Question: ## Solved
---
I'm making a 3D portal system in my engine (like Portal game). Each of the portals has its own orientation saved in a quaternion. To render the virtual scene in one of the portals I need to calculate the difference between the two quaternions, and the result use to rotate the virtual scene.
When creating the first portal on the left wall, and second one on the right wall, the rotation from one to another will take place in only one axis, but for example when the first portal will be created on the floor, and the second one on the right wall, the rotation from one to another could be in two axis, and that's the problem, because the rotation goes wrong.
I think the problem exists because the orientation for example 'X' axis and 'Z' axis are stored together in one quaternion and I need it separately to manualy multiply 'X' * 'Z' (or 'Z' * 'X'), but how to do it with only one quaternion, (the difference quaternion)? Or is there other way to correct rotate the scene?
Here on this picture are two portals P1 and P2, the arrows show how are they rotated. As I am looking into P1 I will see what sees P2. To find the rotation which I need to rotate the main scene to be like the virtual scene in this picture I'm doing following:
1. Getting difference from quaternion P2 to quaternion P1
2. Rotating result by 180 degrees in Y axis (portal's UP)
3. Using the result to rotate the virtual scene
This method above works only when the difference takes place in only one axis. When one portal will be on the floor, or on te ceiling, this will not work because the difference quaternion is build in more than one axis. As suggested I tried to multiply P1's quaternion to P2's quaternion, and inversely but this isn't working.

To find the difference from P2 to P1 I'm doing following:
'''
Quat q1 = P1->getOrientation();
Quat q2 = P2->getOrientation();
Quat diff = Quat::diff(q2, q1); // q2 * diff = q1 //
'''
Here's the Quat::diff function:
'''
GE::Quat GE::Quat::diff(const Quat &a, const Quat &b)
{
Quat inv = a;
inv.inverse();
return inv * b;
}
'''
Inverse:
'''
void GE::Quat::inverse()
{
Quat q = (*this);
q.conjugate();
(*this) = q / Quat::dot((*this), (*this));
}
'''
Conjugate:
'''
void GE::Quat::conjugate()
{
Quat q;
q.x = -this->x;
q.y = -this->y;
q.z = -this->z;
q.w = this->w;
(*this) = q;
}
'''
Dot product:
'''
float GE::Quat::dot(const Quat &q1, const Quat &q2)
{
return q1.x*q2.x + q1.y*q2.y + q1.z*q2.z + q1.w*q2.w;
}
'''
Operator*:
'''
const GE::Quat GE::Quat::operator* ( const Quat &q) const
{
Quat qu;
qu.x = this->w*q.x + this->x*q.w + this->y*q.z - this->z*q.y;
qu.y = this->w*q.y + this->y*q.w + this->z*q.x - this->x*q.z;
qu.z = this->w*q.z + this->z*q.w + this->x*q.y - this->y*q.x;
qu.w = this->w*q.w - this->x*q.x - this->y*q.y - this->z*q.z;
return qu;
}
'''
Operator/:
'''
const GE::Quat GE::Quat::operator/ (float s) const
{
Quat q = (*this);
return Quat(q.x / s, q.y / s, q.z / s, q.w / s);
}
'''
All this stuff works, because I have tested it with <URL> library
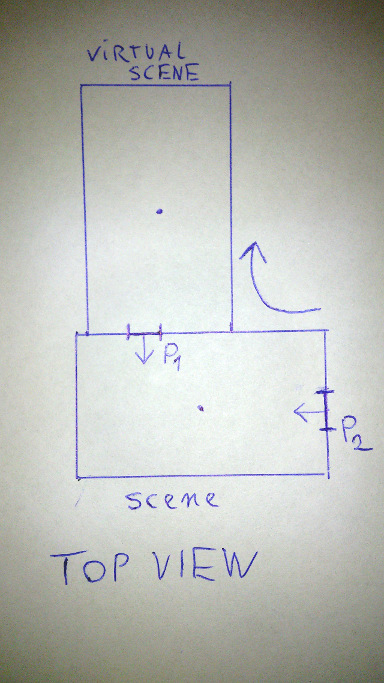
Answer: I solved my problem. As it turned out I don't need any difference between two rotations. Just multiply one rotation by rotation in 180 degrees, and then multiply by inverse of second rotation that way (using matrices):
'''
Matrix m1 = p1->getOrientation().toMatrix();
Matrix m2 = p2->getOrientation().toMatrix();
Matrix model = m1 * Matrix::rotation(180, Vector3(0,1,0)) * Matrix::inverse(m2);
'''
and translation calculating this way:
'''
Vector3 position = -p2->getPosition();
position = model * position + p1->getPosition();
model = Matrix::translation(position) * model;
'''